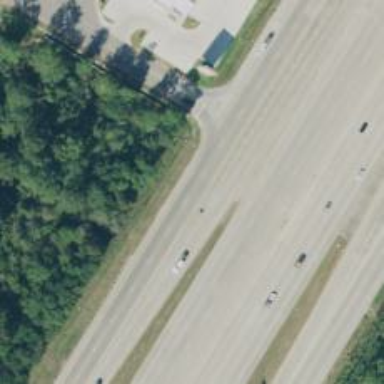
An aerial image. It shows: Secondary road with frontage road alongside.